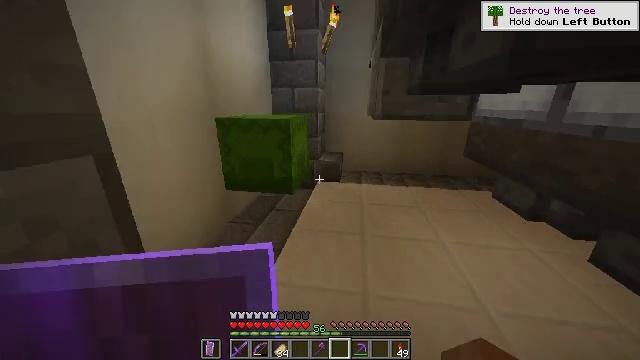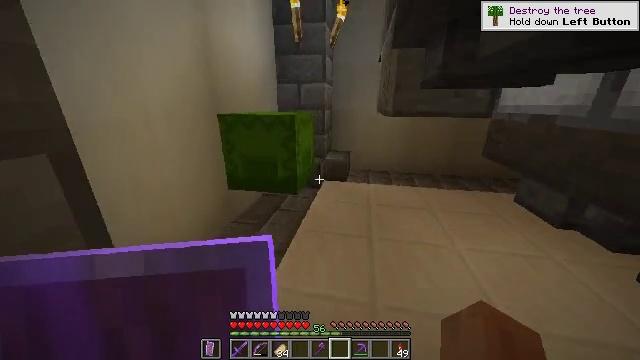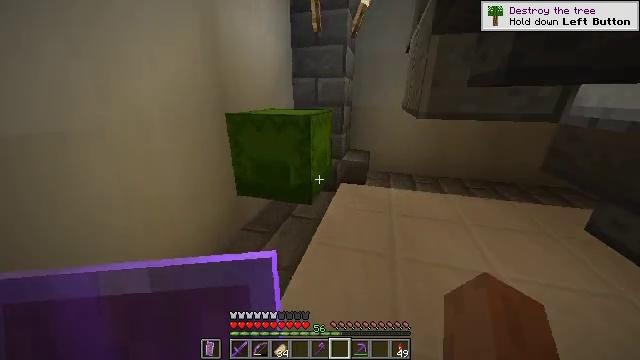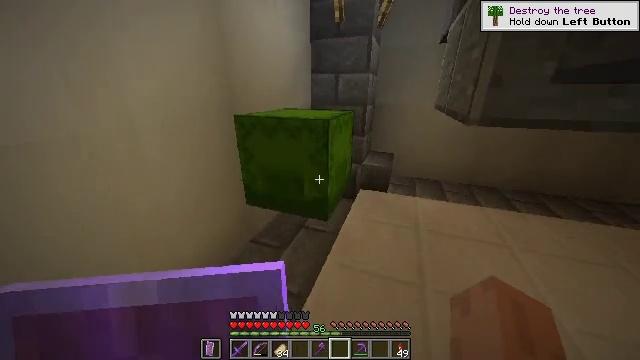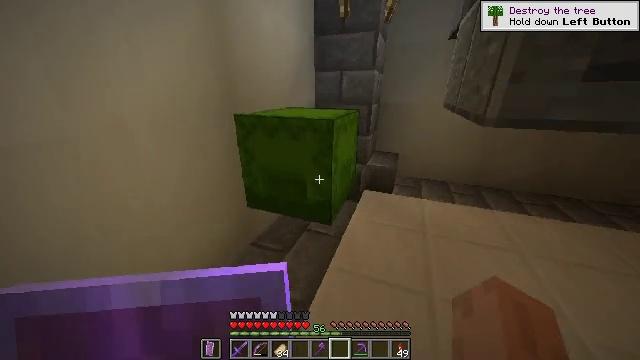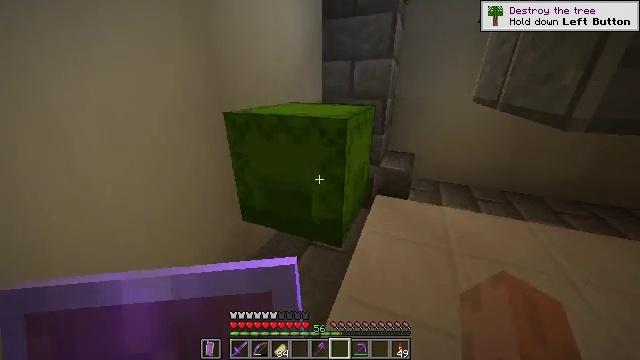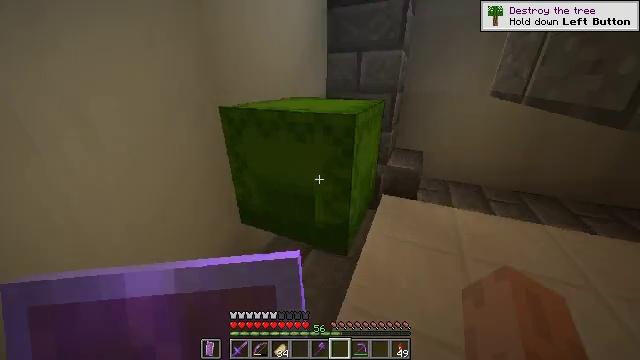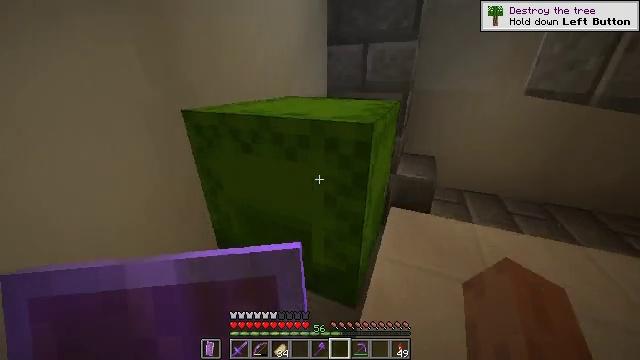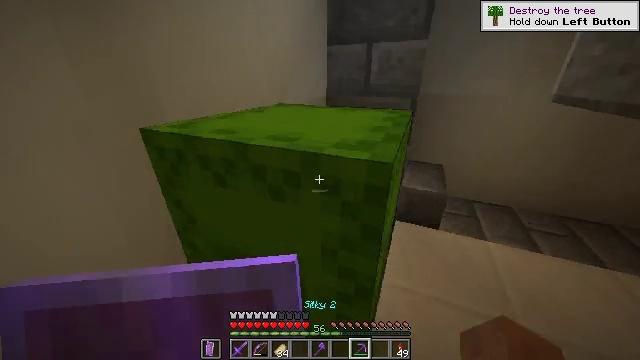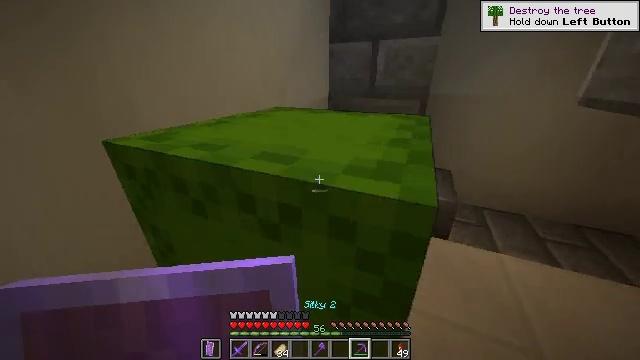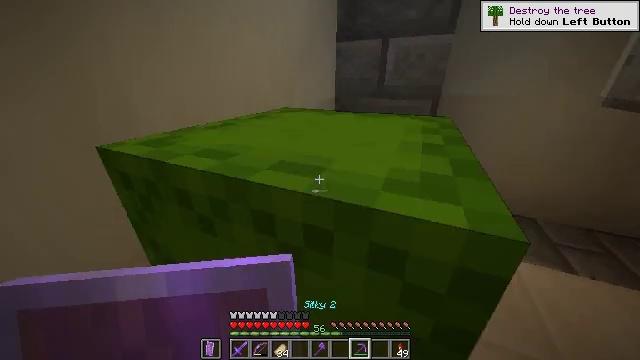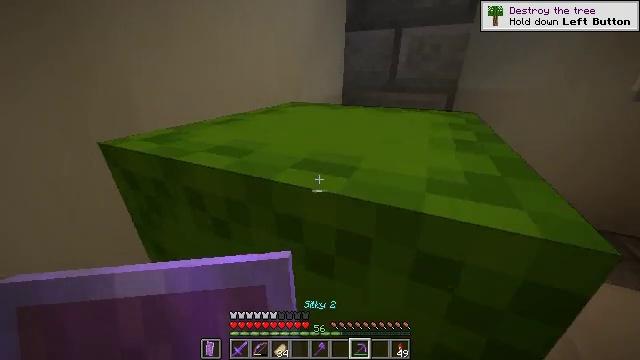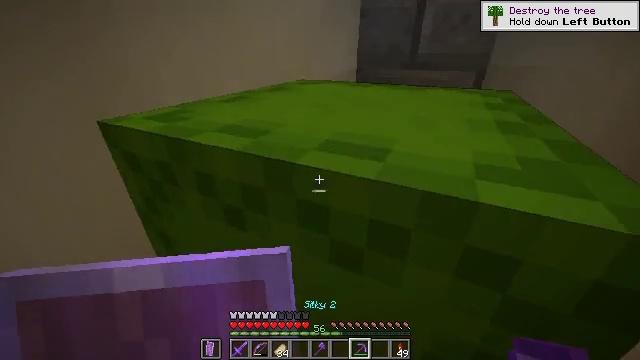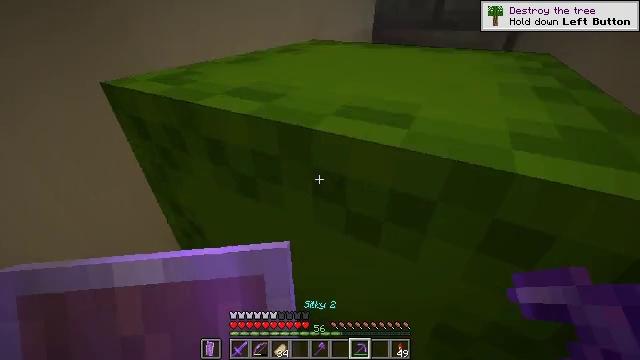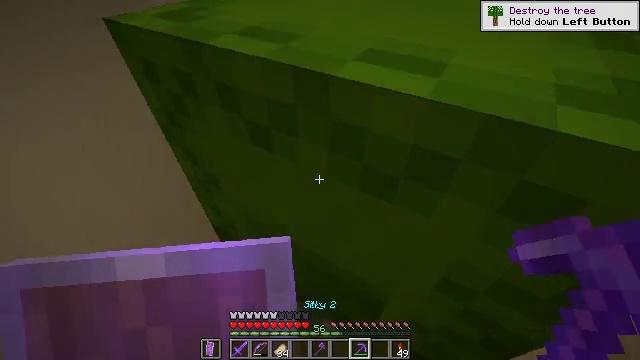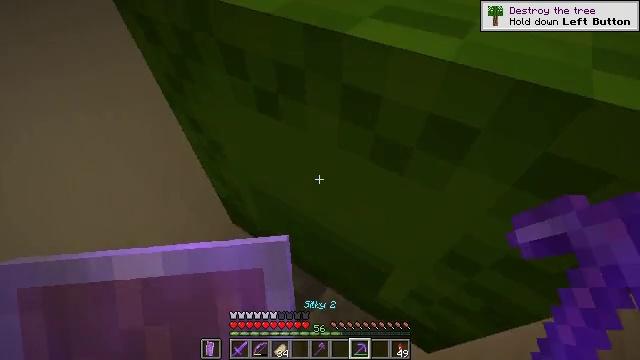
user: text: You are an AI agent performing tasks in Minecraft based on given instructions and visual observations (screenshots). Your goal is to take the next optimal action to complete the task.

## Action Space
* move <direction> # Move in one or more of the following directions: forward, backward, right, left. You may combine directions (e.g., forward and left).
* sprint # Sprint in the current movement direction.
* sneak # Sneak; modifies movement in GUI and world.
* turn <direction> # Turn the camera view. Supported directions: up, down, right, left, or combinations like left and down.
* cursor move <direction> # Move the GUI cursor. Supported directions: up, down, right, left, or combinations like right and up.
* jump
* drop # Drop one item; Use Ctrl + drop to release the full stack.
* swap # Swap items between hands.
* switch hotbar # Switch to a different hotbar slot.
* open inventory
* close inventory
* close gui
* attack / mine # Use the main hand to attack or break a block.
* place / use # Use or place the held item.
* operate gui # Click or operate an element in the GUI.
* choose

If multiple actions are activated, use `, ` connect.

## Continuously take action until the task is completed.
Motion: motion action
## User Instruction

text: Pick up the lime shulker box from the ground.
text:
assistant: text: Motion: move forward, sprint, turn left
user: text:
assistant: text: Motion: move forward, sprint, turn left and down
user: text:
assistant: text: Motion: move forward, sprint, turn left
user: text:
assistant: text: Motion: move forward, sprint
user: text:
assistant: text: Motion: move forward, sprint, turn left and down
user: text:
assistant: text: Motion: move forward, sprint, turn left and down
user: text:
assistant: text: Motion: move forward, sprint
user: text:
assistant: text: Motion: move forward, sprint
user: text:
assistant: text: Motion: move forward, sprint
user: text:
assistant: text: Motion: move forward
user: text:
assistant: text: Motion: no_op
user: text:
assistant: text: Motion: turn left and down
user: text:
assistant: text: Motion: turn left and down
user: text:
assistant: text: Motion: turn left and down
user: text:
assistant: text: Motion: turn left and down
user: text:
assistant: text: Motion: turn down
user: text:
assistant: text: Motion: attack / mine
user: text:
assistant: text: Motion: attack / mine
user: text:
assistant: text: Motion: attack / mine
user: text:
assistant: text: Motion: attack / mine
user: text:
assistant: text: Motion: no_op
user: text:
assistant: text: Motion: turn right
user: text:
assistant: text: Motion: turn right
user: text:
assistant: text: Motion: no_op